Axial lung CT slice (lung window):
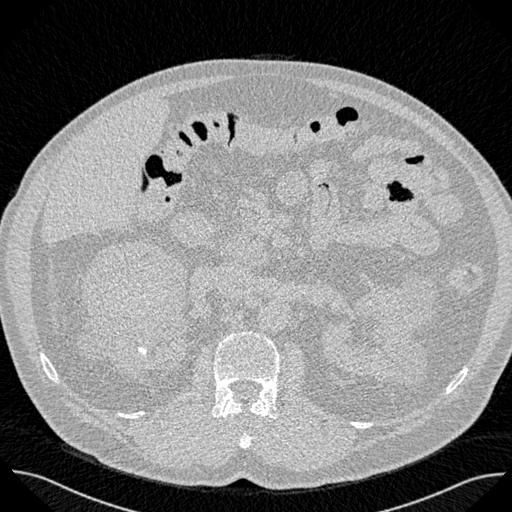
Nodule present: no